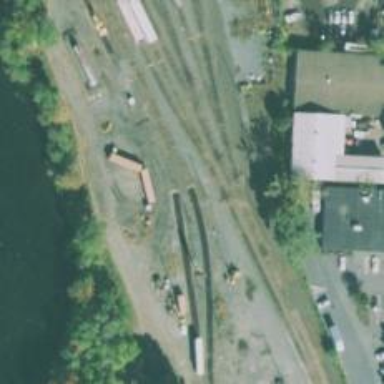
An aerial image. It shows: Railway siding with rails.